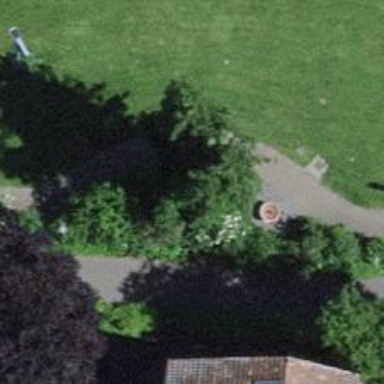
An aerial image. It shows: Park with broadleaved deciduous trees.